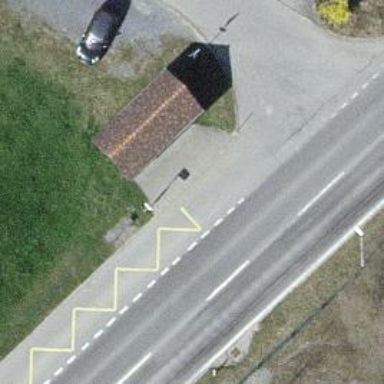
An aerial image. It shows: Bus stop along the road.